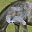
Label: 2